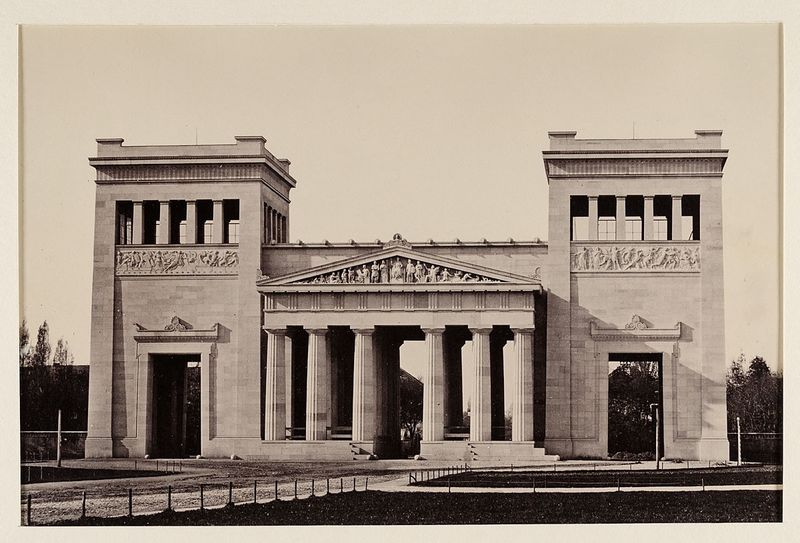
Titel: Propyläen, München
Künstler: Georg Böttger
Standort: Hamburg
Institution: Museum für Kunst und Gewerbe Hamburg
Schlagwörter: stadt, pfeiler, fassade, ort, dorf, foto, fotografie, photographie, stadtansicht, photo, karton, architekturfotografie, albumin, lichtbild, historische, architekturphotographie, bildwerke, angewandte und bildende kunst, hessische systematik, schwarzweißpositivverfahren, silbersalzverfahren, schwarzweißfotografie, gebäude, örtlichkeit, straße, stätte, straßen, plätze, albuminpapier, säule, propyläen, königsplatz